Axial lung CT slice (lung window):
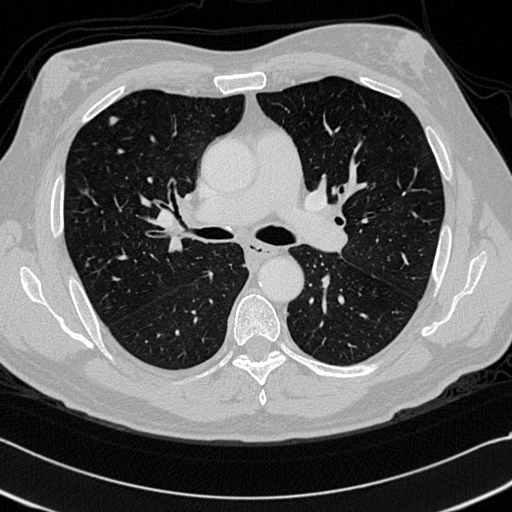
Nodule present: yes
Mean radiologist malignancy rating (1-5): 2.667